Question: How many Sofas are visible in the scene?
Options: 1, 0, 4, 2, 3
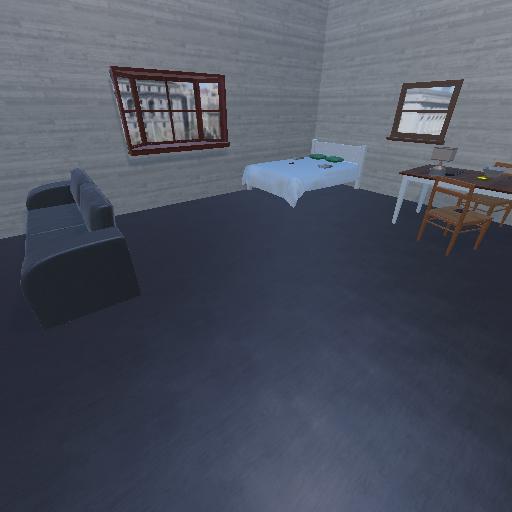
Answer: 1